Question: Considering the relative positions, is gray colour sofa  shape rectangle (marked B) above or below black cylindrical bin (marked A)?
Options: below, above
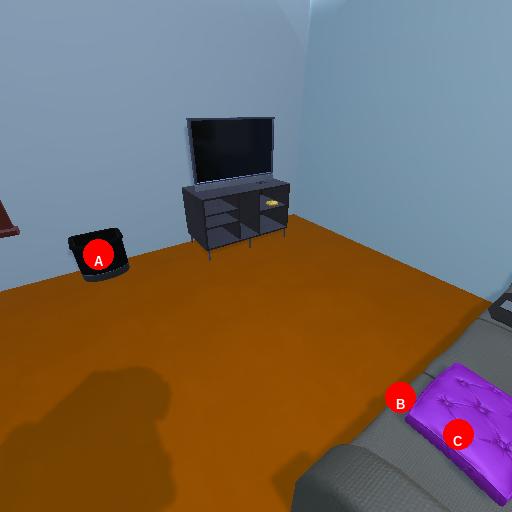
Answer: below